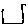
Label: square